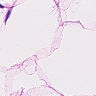
Metastatic tissue present: no